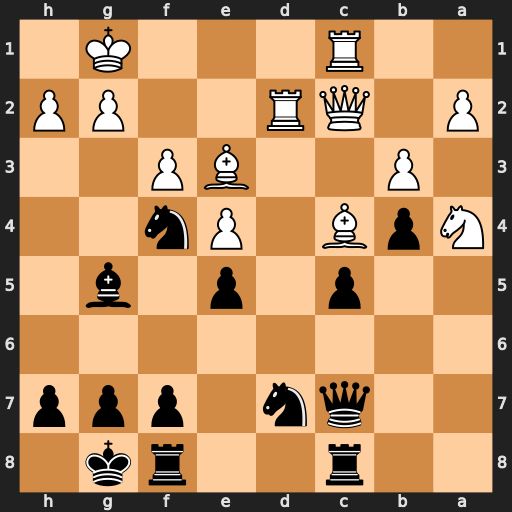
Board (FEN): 2r2rk1/2qn1ppp/8/2p1p1b1/NpB1Pn2/1P2BP2/P1QR2PP/2R3K1
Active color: b
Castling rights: -
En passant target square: -
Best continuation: Nh3+ gxh3 Bxe3+